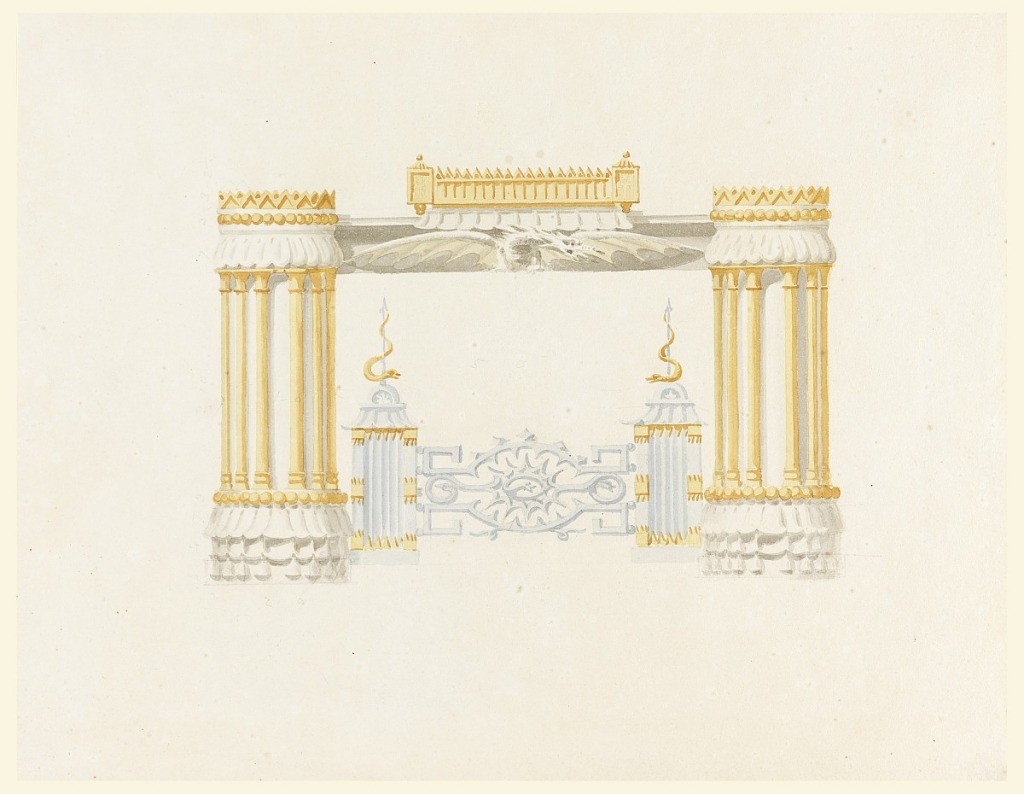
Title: Mantelpiece Detail, Music Room
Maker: Robert Jones, British, active 1815 – 1833
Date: ca. 1820
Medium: Brush and watercolor, graphite on white wove paper
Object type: Drawing
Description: Horizontal rectangle. Design for the Royal Pavilion, Brighton. The vertical elements of the design are semicircular in section composed of a series of colonnettes with simple capitals and bases. The entablature of the mantel is composed of a dragon with outstretched wings, in bold relief. Andirons and fire-screen, in the Chinese style, included in design.

Original album associated with this collection still exists.  See 1948-40-1 accessory